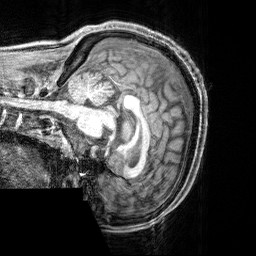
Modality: T1w
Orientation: sagittal
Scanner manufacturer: siemens
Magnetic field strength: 3 T
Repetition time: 2.4 s
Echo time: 0.00215 s